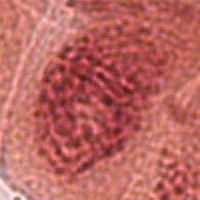
Label: prophase